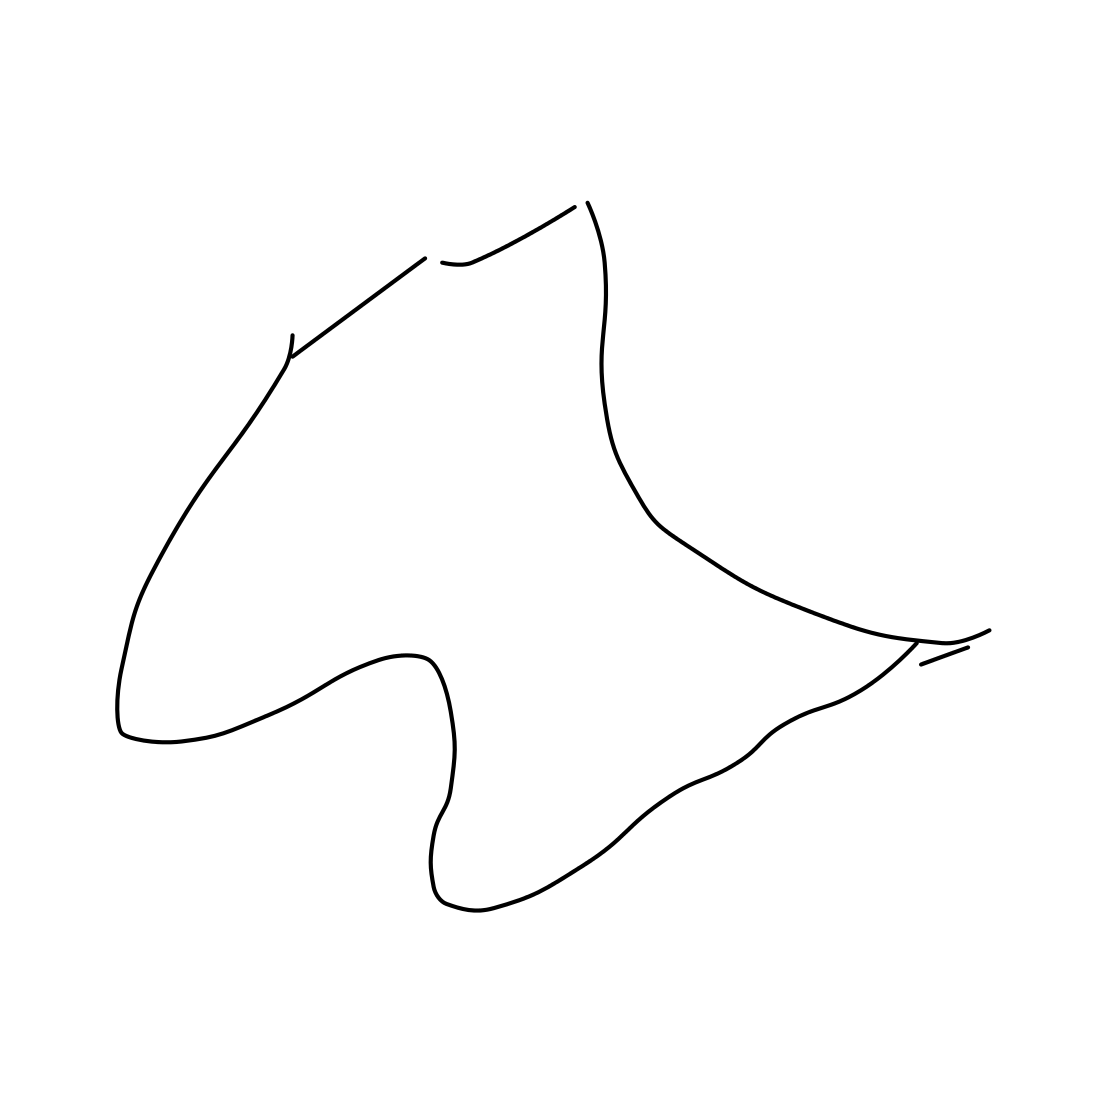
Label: tooth